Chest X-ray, AP view. Patient: 36 years old, sex M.
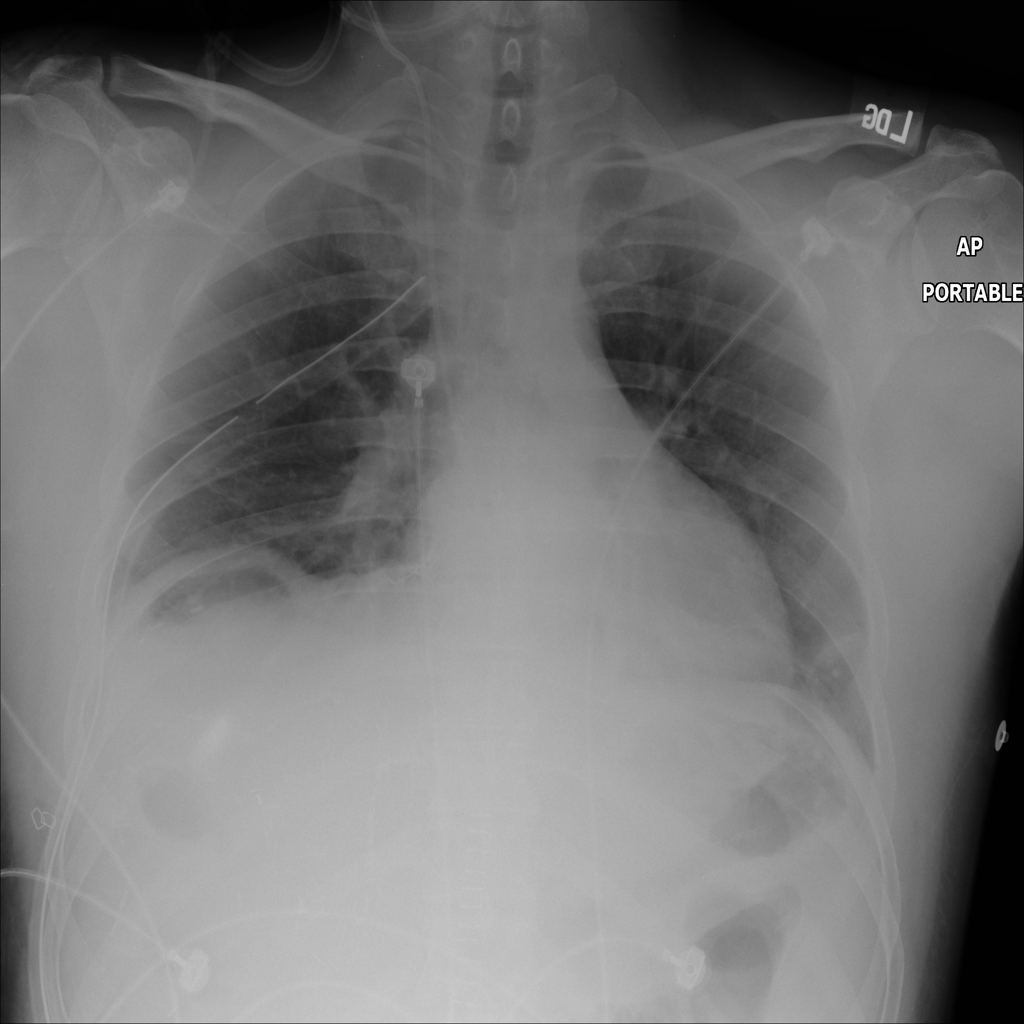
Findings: Atelectasis